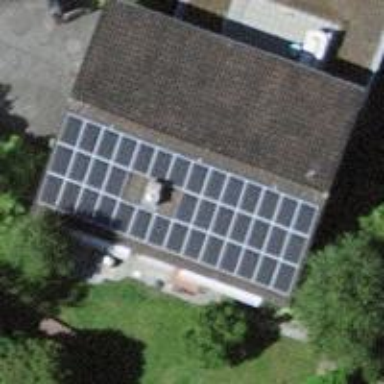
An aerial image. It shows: Solar power generator using photovoltaic panels.